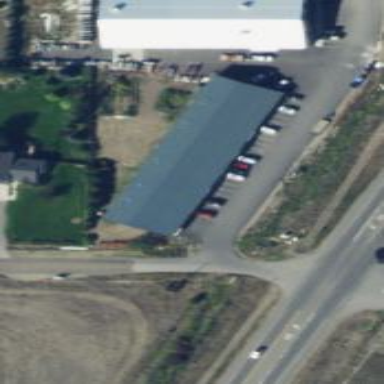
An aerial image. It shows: Swimming pool shop.